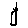
Label: line